Question: i want create header & menu in website like as below screen shot:

i want nice view in mobile & tablet.
i try with below cod but cant add border between '<li>' in menu bar list.
u can see my cod in :
<URL>
please help to create header & menu.
HTML:
'''
<!DOCTYPE html PUBLIC "-//W3C//DTD XHTML 1.0 Transitional//EN" "http://www.w3.org/TR/xhtml1/DTD/xhtml1-transitional.dtd">
<html xmlns="http://www.w3.org/1999/xhtml">
<head>
<meta http-equiv="Content-Type" content="text/html; charset=utf-8" />
<title>Untitled Document</title>
<link href="css/test.css" rel="stylesheet" type="text/css" />
</head>
<body>
<div class="header">
<div class="header-logo">
<div class="small-menu">
<ul>
<li><a href="#"> drbrh m </a></li>
<li><a href="#"> tms b m </a></li>
<li><a href="#"> glry tSwyr </a></li>
</ul>
</div> <!-- small-menu -->
</div>
</div>
</body>
</html>
'''
CSS:
'''
@charset "utf-8";
/* custom CSS */
* {
padding:0;
margin:0;
border:0;
}
.header {
background-color:#b92f0b;
width:100%;
height:650px;
margin-bottom:20px;
}
.header-logo {
background:url(../img/header/takmazzeh.png) no-repeat;
width:820px;
height:445px;
margin:auto;
position:relative;
}
.small-menu {
position:absolute;
right:250px;
top:450px;
border-bottom:1px #CCCCCC solid;
-webkit-box-shadow: 0px 1px 0px 0px rgba(255, 229, 214, 1);
-moz-box-shadow: 0px 1px 0px 0px rgba(255, 229, 214, 1);
box-shadow: 0px 1px 0px 0px rgba(255, 229, 214, 1);
}
.small-menu ul {
}
.small-menu ul li {
float:right;
padding:10px;
list-style:none;
border-style: solid;
border-width: 0px 15px 0px 0px;
-moz-border-image: url(../img/header/border-dot.png) 27 repeat;
-webkit-border-image: url(../img/header/border-dot.png) 27 repeat;
-o-border-image: url(../img/header/border-dot.png) 27 repeat;
border-image: url(../img/header/border-dot.png) 27 fill repeat;
}
/*.small-menu ul li:last-child {
border:none;
}*/
.small-menu ul li a {
text-decoration:none;
color:#FFF;
font:14px Droid Arabic Kufi;
font-weight:900;
}
'''
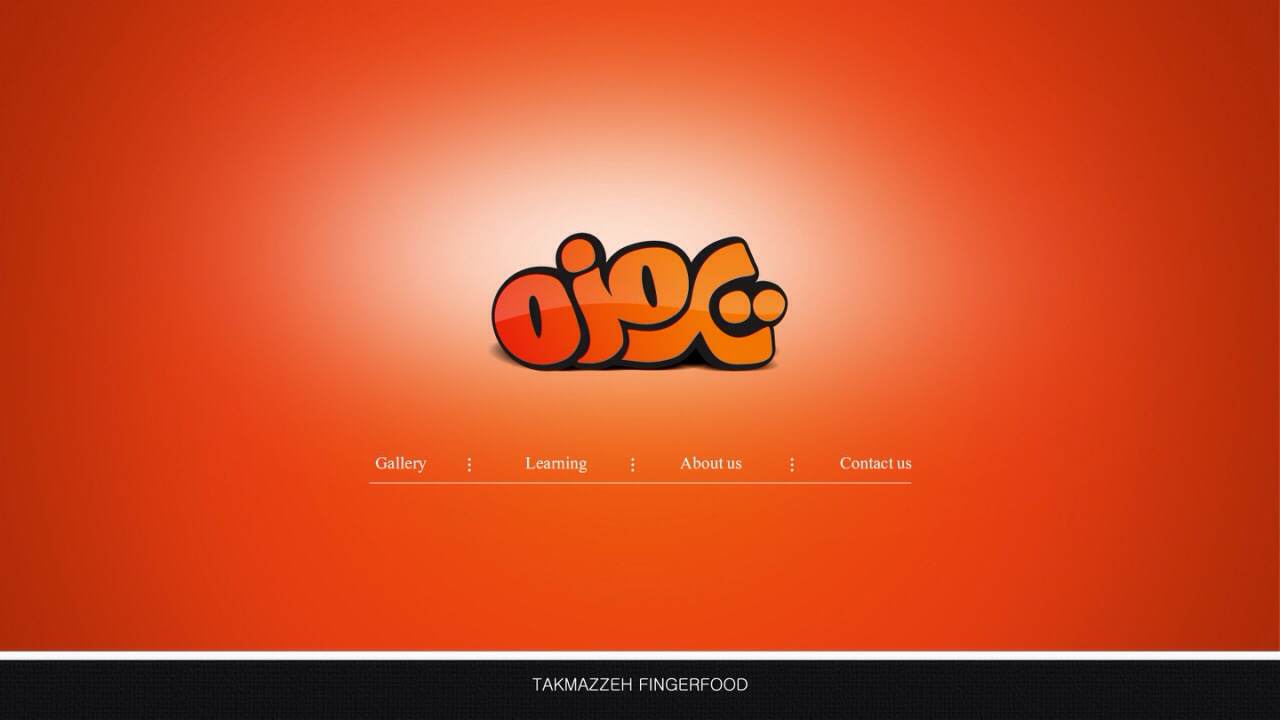
Answer: You need to do background not border-image...
'''
.small-menu ul li {
background: url(http://saghian.ir/takmazzeh/img/header/border-dot.png) no-repeat -8px 6px;}
'''
Then add first-child to delete first:
'''
.small-menu ul li:first-child {
background:none;
}
'''
Check the:
<URL>